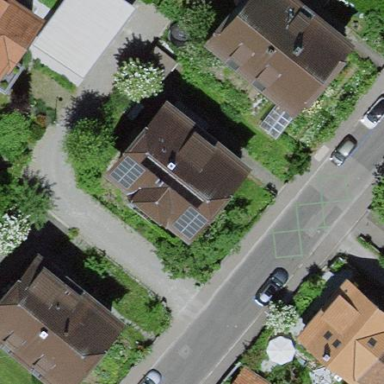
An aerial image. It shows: Residential building with half-hipped roof made of roof tiles. The roof is oriented along the structure.